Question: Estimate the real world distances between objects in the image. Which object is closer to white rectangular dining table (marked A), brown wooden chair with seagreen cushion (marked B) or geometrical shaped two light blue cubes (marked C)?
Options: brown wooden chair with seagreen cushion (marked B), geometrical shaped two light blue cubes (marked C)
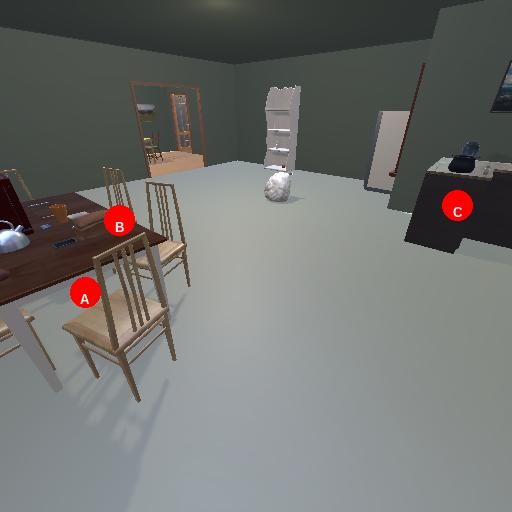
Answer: brown wooden chair with seagreen cushion (marked B)